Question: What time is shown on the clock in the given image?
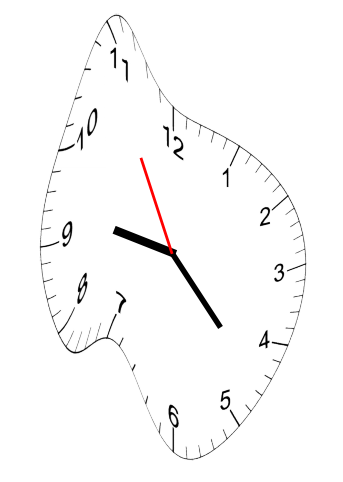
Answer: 09:22:55